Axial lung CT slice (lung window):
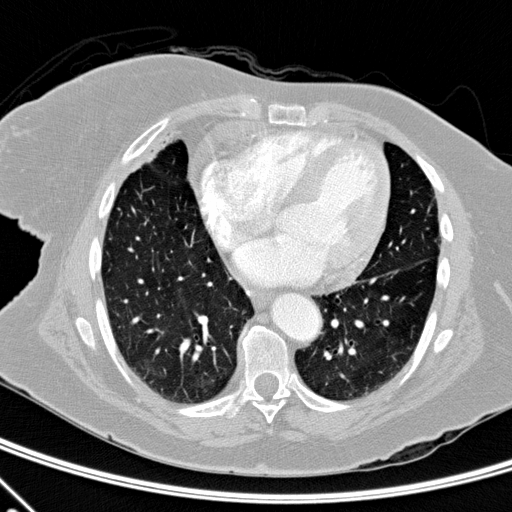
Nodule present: no